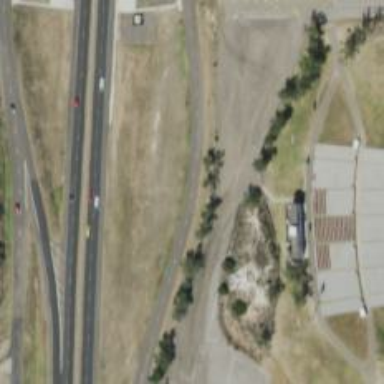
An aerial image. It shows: Tertiary road with frontage road along it.